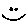
Label: smiley face